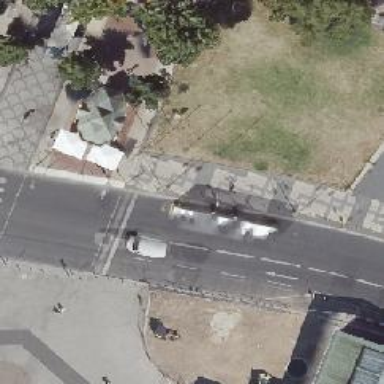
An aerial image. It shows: Public transport stop position.